Question: When i create a new default ASP.NET MVC 3 project template.

There is a AccountModels.cs and AccountController.cs C# class that handle data from a ASPNETDB.MDF DB file, there is a connection string (XML) in Web.config file, but i can't understand how it handle those data where is the Query or LINQ, Can anyone make me understand step by step? please someone help me please.
Sorry for my bad English.
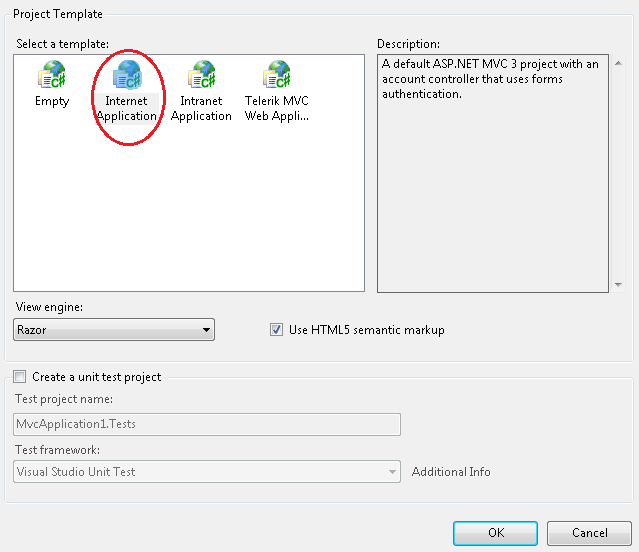
Answer: It is using Microsoft <URL>.
From the doc:
> ASP.NET membership gives you a built-in way to validate and store user
credentials. ASP.NET membership therefore helps you manage user
authentication in your Web sites. You can use ASP.NET membership with
ASP.NET forms authentication by using with the ASP.NET login controls
to create a complete system for authenticating users.
Basically it has quick straight forward configuration and creates a couple of tables in your database to keep user data.
It is flexible, but the interfaces are not very well segregated and if you need to extend it or plug your custom logic you may end up defining a tons of method throwing "Not Implemented" exception